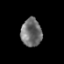
Tissue: prostate
Cell type: T cells
Senescence score: 0.2651
Nuclear area (px): 575
Mean DAPI intensity: 110.437